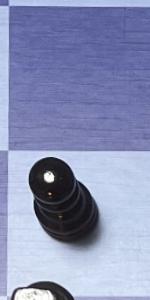
Label: Pawn_Black